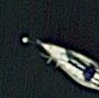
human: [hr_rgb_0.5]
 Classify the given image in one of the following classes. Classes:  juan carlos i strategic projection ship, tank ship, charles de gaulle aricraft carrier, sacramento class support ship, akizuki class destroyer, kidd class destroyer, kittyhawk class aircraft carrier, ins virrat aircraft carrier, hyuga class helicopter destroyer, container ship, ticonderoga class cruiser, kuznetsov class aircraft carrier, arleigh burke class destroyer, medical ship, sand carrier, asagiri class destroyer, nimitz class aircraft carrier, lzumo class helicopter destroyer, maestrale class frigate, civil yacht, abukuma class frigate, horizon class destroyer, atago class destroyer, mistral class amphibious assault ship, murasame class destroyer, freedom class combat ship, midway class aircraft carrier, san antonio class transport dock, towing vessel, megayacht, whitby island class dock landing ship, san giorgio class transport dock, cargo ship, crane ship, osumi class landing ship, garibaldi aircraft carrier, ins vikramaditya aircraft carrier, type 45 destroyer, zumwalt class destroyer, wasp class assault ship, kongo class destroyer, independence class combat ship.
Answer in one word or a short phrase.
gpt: Civil yacht